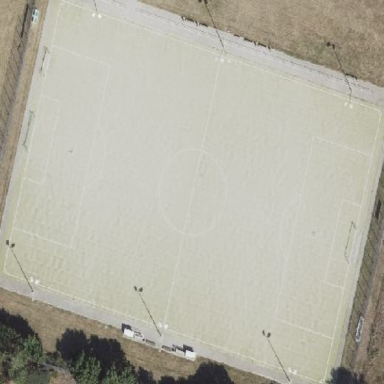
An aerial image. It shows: Artificial turf soccer pitch for leisure activities.